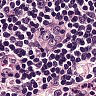
Metastatic tissue present: no